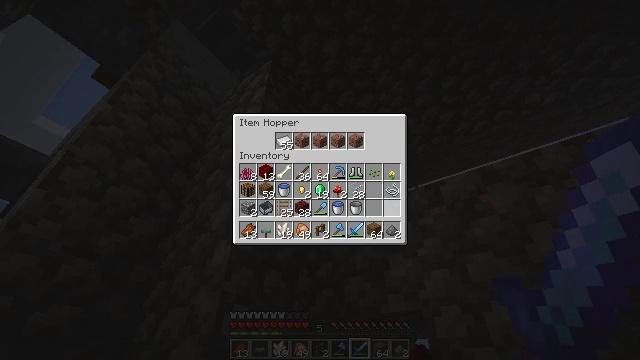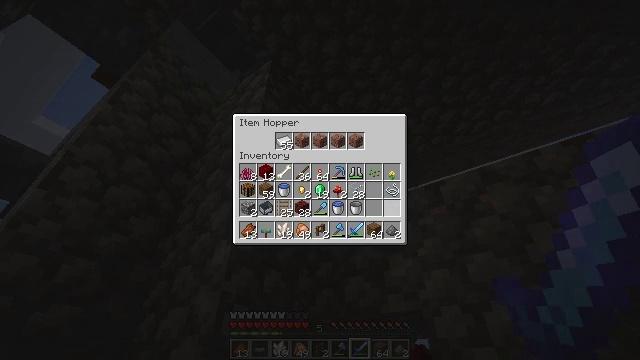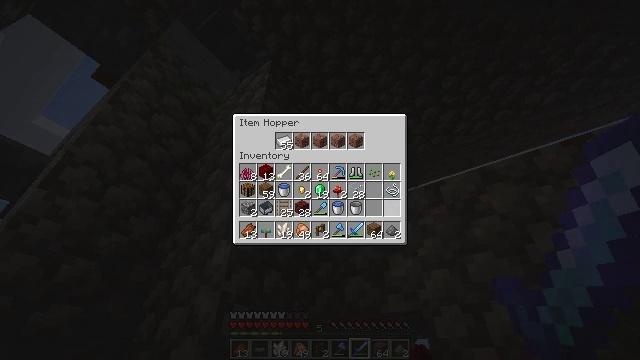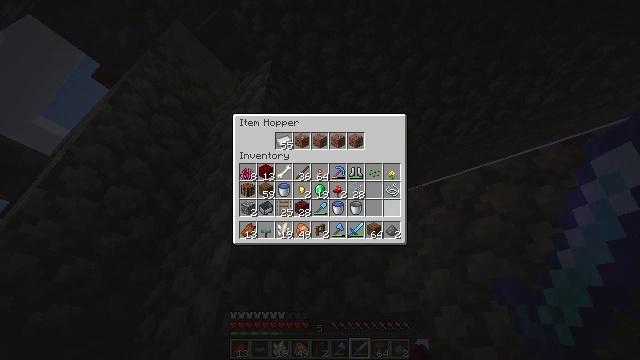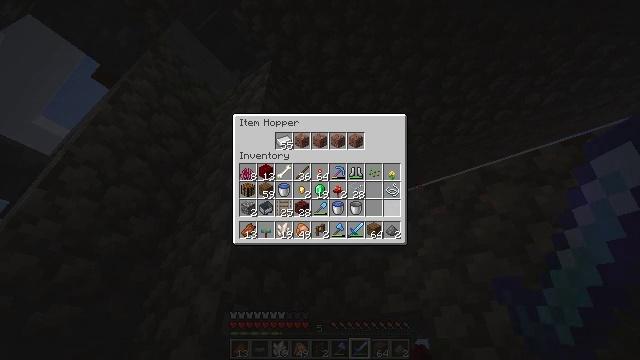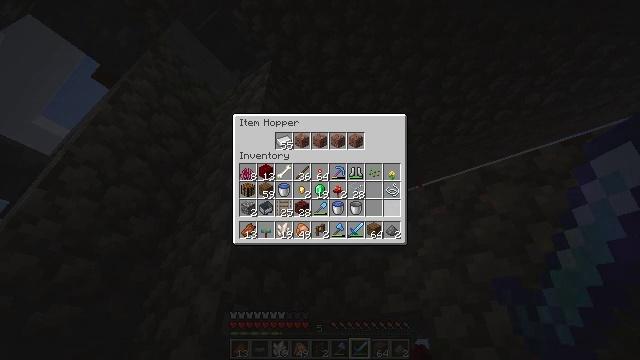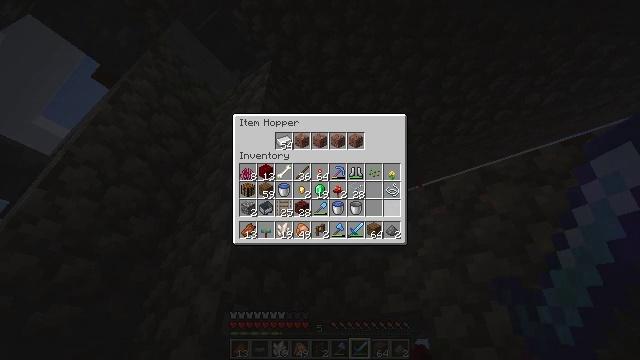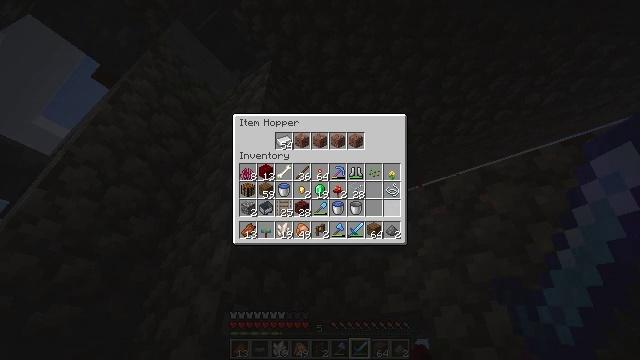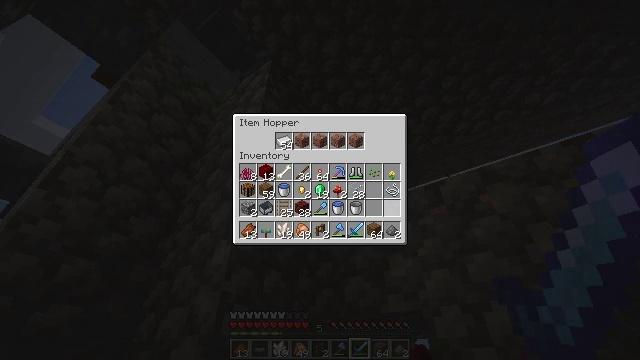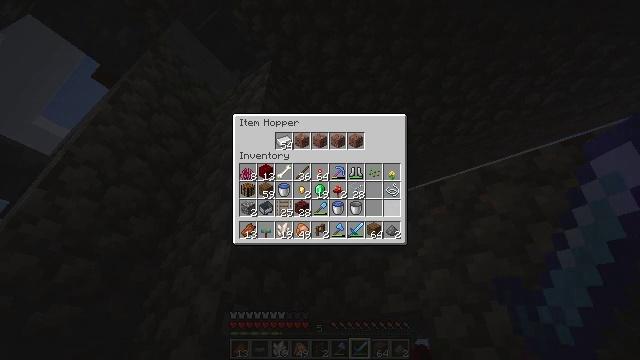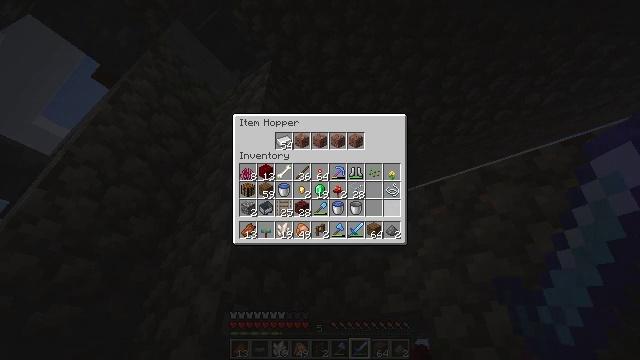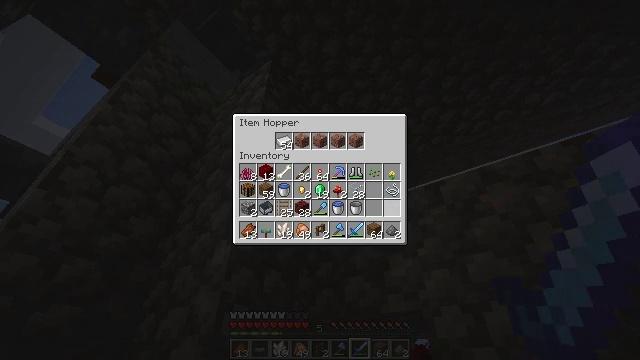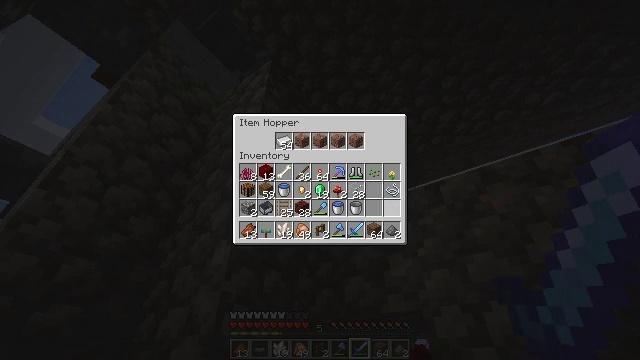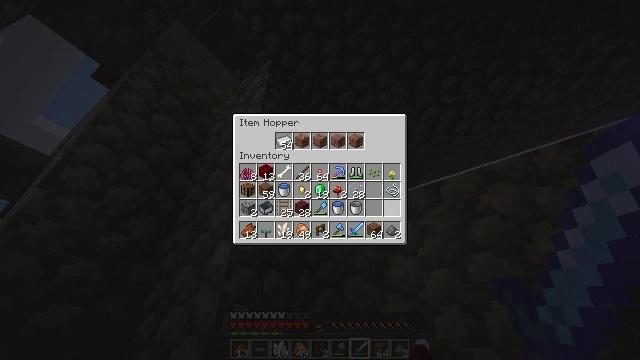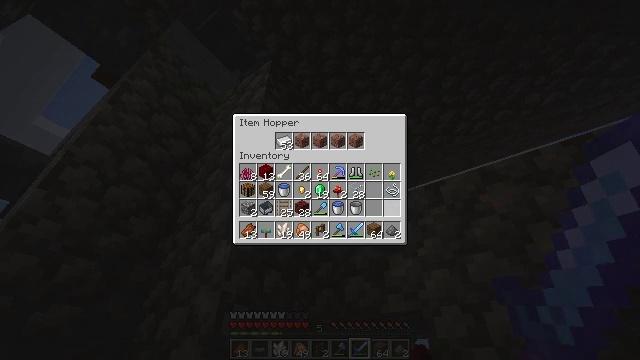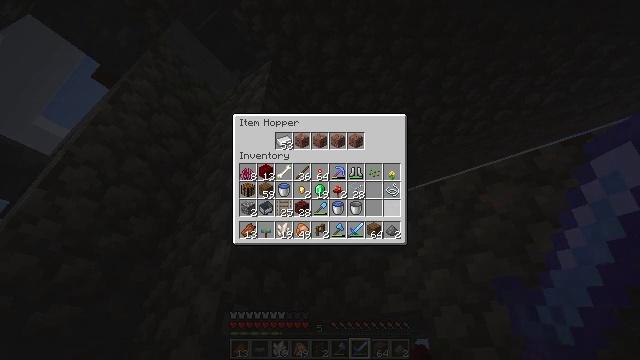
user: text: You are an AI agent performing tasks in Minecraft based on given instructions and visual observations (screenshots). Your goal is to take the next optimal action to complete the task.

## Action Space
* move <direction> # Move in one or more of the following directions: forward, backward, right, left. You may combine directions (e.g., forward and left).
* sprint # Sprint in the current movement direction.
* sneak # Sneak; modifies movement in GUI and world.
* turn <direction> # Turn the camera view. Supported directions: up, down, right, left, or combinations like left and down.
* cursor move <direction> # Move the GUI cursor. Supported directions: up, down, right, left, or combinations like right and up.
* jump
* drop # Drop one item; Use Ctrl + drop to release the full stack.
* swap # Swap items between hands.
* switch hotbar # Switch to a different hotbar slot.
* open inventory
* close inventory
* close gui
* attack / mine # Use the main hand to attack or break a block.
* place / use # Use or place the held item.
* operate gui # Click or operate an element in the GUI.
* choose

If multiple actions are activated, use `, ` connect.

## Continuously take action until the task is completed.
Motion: motion action
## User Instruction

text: Destroy the wheat to collect it.
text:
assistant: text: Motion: no_op
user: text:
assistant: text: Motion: no_op
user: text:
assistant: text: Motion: no_op
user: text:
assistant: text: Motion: no_op
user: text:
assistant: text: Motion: no_op
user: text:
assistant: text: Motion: no_op
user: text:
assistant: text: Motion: no_op
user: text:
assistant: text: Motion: no_op
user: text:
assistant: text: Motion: no_op
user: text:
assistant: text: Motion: no_op
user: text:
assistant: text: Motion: no_op
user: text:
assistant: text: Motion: no_op
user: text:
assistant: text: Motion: no_op
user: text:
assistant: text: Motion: no_op
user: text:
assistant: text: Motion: no_op
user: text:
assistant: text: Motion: no_op
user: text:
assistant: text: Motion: no_op
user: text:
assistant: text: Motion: no_op
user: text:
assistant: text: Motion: no_op
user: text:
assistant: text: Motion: no_op
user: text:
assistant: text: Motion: no_op
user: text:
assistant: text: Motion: no_op
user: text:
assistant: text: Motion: no_op
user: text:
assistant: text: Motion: no_op
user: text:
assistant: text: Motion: no_op
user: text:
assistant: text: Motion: no_op
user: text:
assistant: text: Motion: no_op
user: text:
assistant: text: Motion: no_op
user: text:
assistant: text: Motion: no_op
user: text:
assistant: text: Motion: no_op